Question: I'm trying to develop an application that would compute the same trend lines that excel does, but for larger datasets.

But I'm not able to find any java library that calculates such regressions. For the linera model I'm using Apache Commons math, and for the other there was a great numerical library from Michael Thomas Flanagan but since january it is no longer available:
<URL>
Do you know any other libraries, code repositories to calculate these regressions in java. Best,
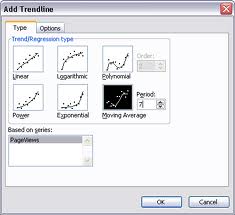
Answer: Since they're all based on linear fits, OLSMultipleLinearRegression is all you need for linear, polynomial, exponential, logarithmic, and power trend lines.
Your question gave me an excuse to download and play with the commons math regression tools, and I put together some trend line tools:
An interface:
'''
public interface TrendLine {
public void setValues(double[] y, double[] x); // y ~ f(x)
public double predict(double x); // get a predicted y for a given x
}
'''
An abstract class for regression-based trendlines:
'''
public abstract class OLSTrendLine implements TrendLine {
RealMatrix coef = null; // will hold prediction coefs once we get values
protected abstract double[] xVector(double x); // create vector of values from x
protected abstract boolean logY(); // set true to predict log of y (note: y must be positive)
@Override
public void setValues(double[] y, double[] x) {
if (x.length != y.length) {
throw new IllegalArgumentException(String.format("The numbers of y and x values must be equal (%d != %d)",y.length,x.length));
}
double[][] xData = new double[x.length][];
for (int i = 0; i < x.length; i++) {
// the implementation determines how to produce a vector of predictors from a single x
xData[i] = xVector(x[i]);
}
if(logY()) { // in some models we are predicting ln y, so we replace each y with ln y
y = Arrays.copyOf(y, y.length); // user might not be finished with the array we were given
for (int i = 0; i < x.length; i++) {
y[i] = Math.log(y[i]);
}
}
OLSMultipleLinearRegression ols = new OLSMultipleLinearRegression();
ols.setNoIntercept(true); // let the implementation include a constant in xVector if desired
ols.newSampleData(y, xData); // provide the data to the model
coef = MatrixUtils.createColumnRealMatrix(ols.estimateRegressionParameters()); // get our coefs
}
@Override
public double predict(double x) {
double yhat = coef.preMultiply(xVector(x))[0]; // apply coefs to xVector
if (logY()) yhat = (Math.exp(yhat)); // if we predicted ln y, we still need to get y
return yhat;
}
}
'''
An implementation for polynomial or linear models:
(For linear models, just set the degree to 1 when calling the constructor.)
'''
public class PolyTrendLine extends OLSTrendLine {
final int degree;
public PolyTrendLine(int degree) {
if (degree < 0) throw new IllegalArgumentException("The degree of the polynomial must not be negative");
this.degree = degree;
}
protected double[] xVector(double x) { // {1, x, x*x, x*x*x, ...}
double[] poly = new double[degree+1];
double xi=1;
for(int i=0; i<=degree; i++) {
poly[i]=xi;
xi*=x;
}
return poly;
}
@Override
protected boolean logY() {return false;}
}
'''
Exponential and power models are even easier:
(note: we're predicting log y now -- that's important. Both of these are only suitable for positive y)
'''
public class ExpTrendLine extends OLSTrendLine {
@Override
protected double[] xVector(double x) {
return new double[]{1,x};
}
@Override
protected boolean logY() {return true;}
}
'''
and
'''
public class PowerTrendLine extends OLSTrendLine {
@Override
protected double[] xVector(double x) {
return new double[]{1,Math.log(x)};
}
@Override
protected boolean logY() {return true;}
}
'''
And a log model:
(Which takes the log of x but predicts y, not ln y)
'''
public class LogTrendLine extends OLSTrendLine {
@Override
protected double[] xVector(double x) {
return new double[]{1,Math.log(x)};
}
@Override
protected boolean logY() {return false;}
}
'''
And you can use it like this:
'''
public static void main(String[] args) {
TrendLine t = new PolyTrendLine(2);
Random rand = new Random();
double[] x = new double[1000*1000];
double[] err = new double[x.length];
double[] y = new double[x.length];
for (int i=0; i<x.length; i++) { x[i] = 1000*rand.nextDouble(); }
for (int i=0; i<x.length; i++) { err[i] = 100*rand.nextGaussian(); }
for (int i=0; i<x.length; i++) { y[i] = x[i]*x[i]+err[i]; } // quadratic model
t.setValues(y,x);
System.out.println(t.predict(12)); // when x=12, y should be... , eg 143.61380202745192
}
'''
Since you just wanted trend lines, I dismissed the ols models when I was done with them, but you might want to keep some data on goodness of fit, etc.
For implementations using moving average, moving median, etc, it looks like you can stick with commons math. Try <URL> and specify a window. You might want to do some smoothing, using interpolation as suggested in another answer.